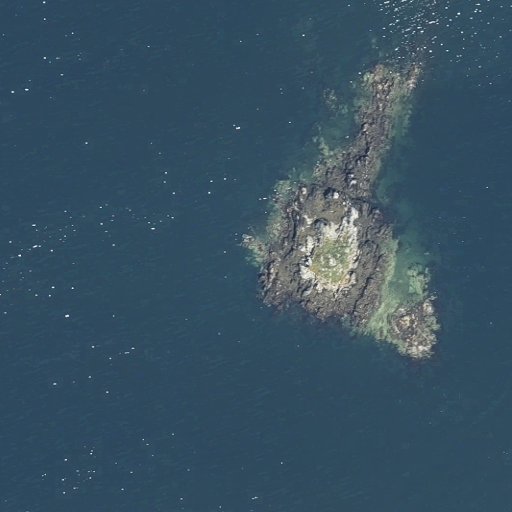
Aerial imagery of island in Maine named East Goose Rock containing open water, herbaceous wetlands, and barren land